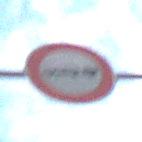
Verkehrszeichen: VerbotPersonenkraftwagenMitAnhaenger
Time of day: Midday
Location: Outdoor (Suburban)
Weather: PartlyCloudy
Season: NotSpecified
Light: Natural